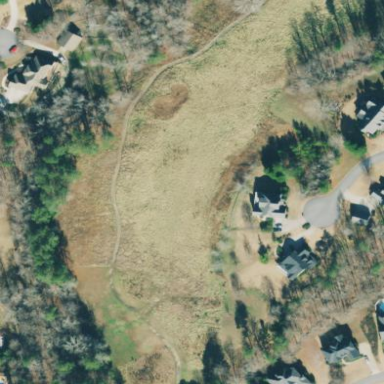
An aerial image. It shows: Rough area on grassy golf course.